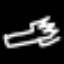
Label: fork